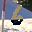
Label: 6